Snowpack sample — Buffalo Mountain, Silverthorne, Colorado, USA (2/22/26, 2:02 PM MST)
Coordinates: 39.622, -106.113
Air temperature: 33 °F
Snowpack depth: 63 cm
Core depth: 20 cm
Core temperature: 23 °F
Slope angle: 11°, slope face: 116°
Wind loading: low
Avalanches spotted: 0
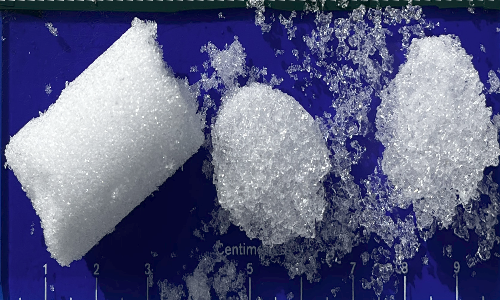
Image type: core
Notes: In a firebreak similar to site 1, minimal wind loading with no spotted avalanches (not many faces in view though)